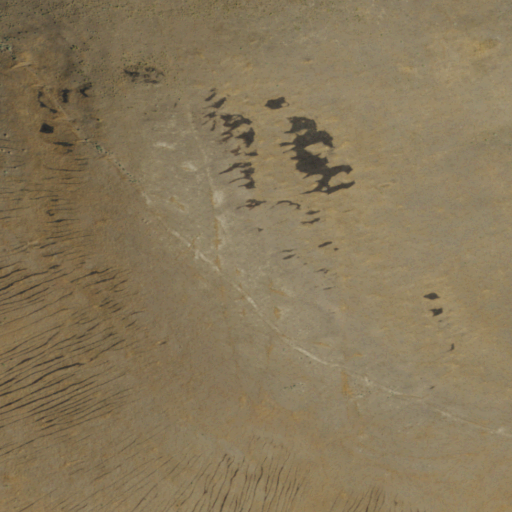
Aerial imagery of mountain in Nevada named Belmont Hill containing grassland and shrub